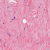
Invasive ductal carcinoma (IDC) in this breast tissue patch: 0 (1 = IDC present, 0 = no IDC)